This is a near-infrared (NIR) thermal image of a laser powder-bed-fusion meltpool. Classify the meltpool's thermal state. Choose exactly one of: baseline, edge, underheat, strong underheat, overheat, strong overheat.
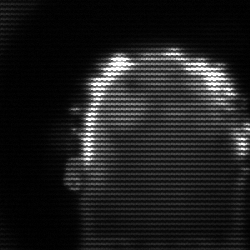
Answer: baseline